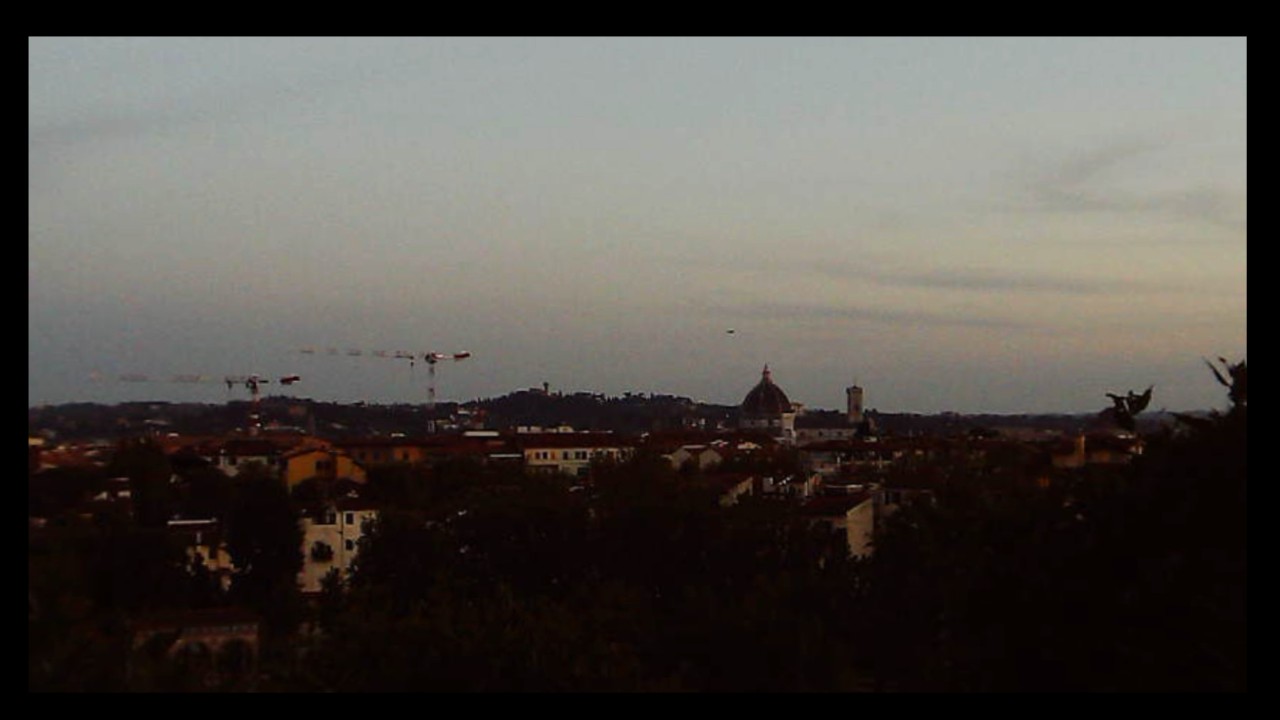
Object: DJI Mini 3